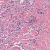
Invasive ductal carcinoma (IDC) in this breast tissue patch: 1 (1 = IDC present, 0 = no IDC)